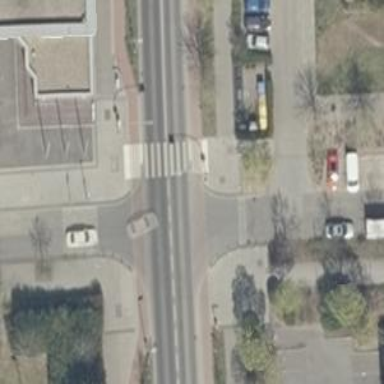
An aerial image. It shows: Marked footway crossing with zebra markings.